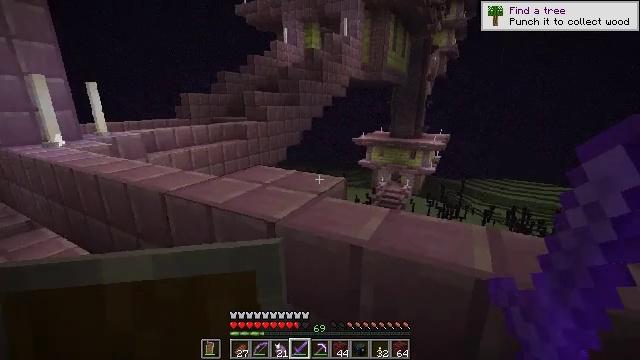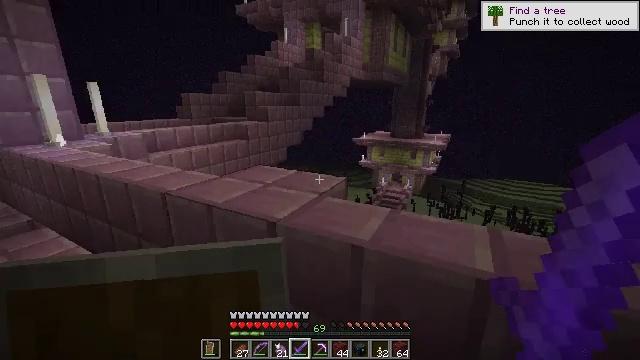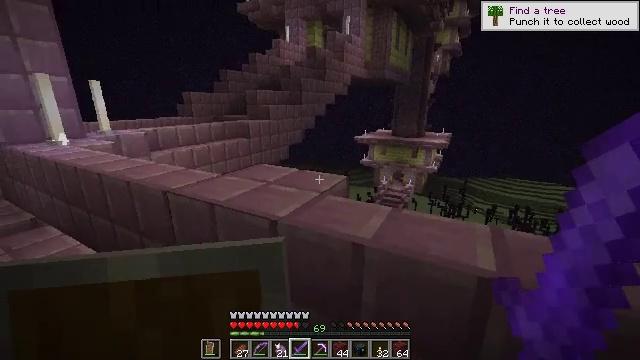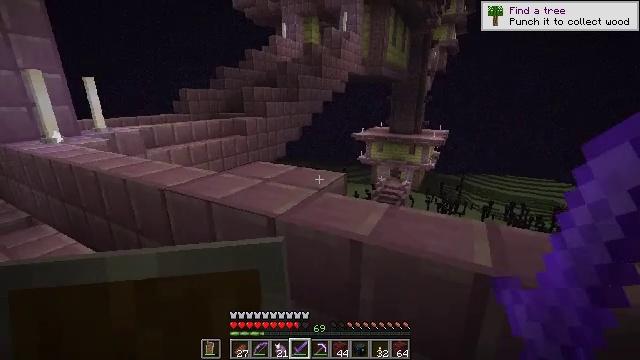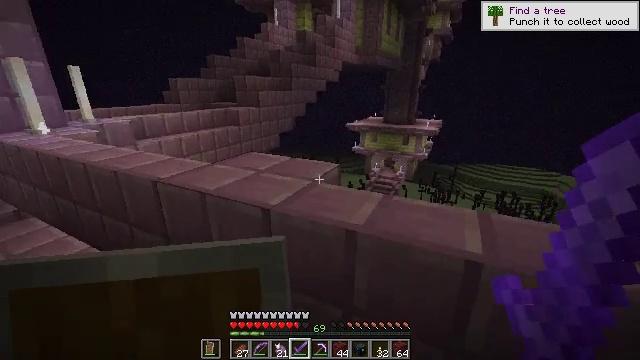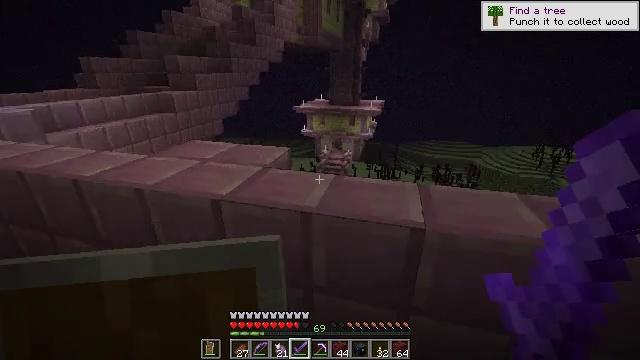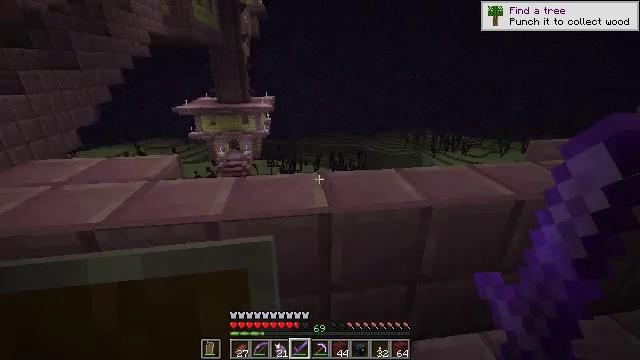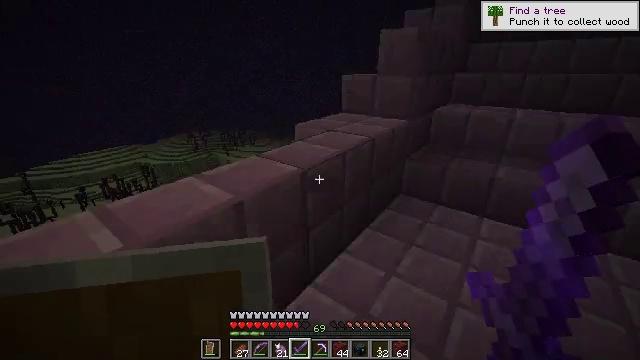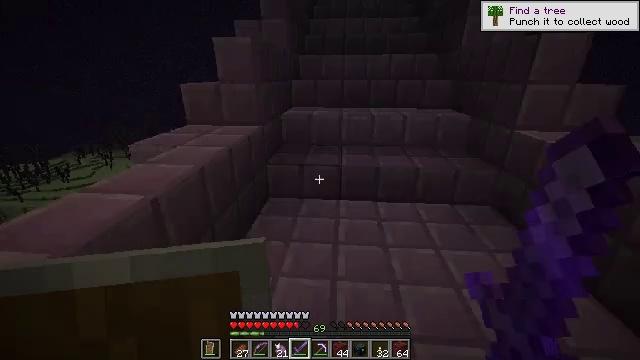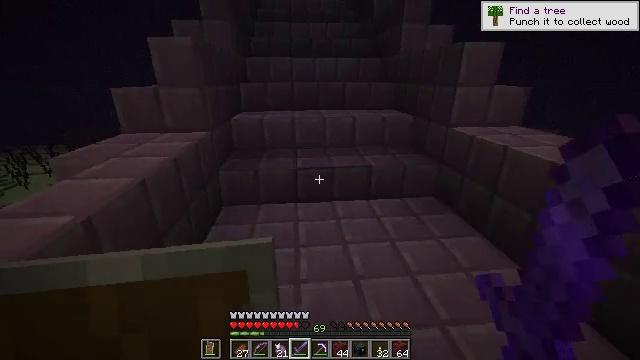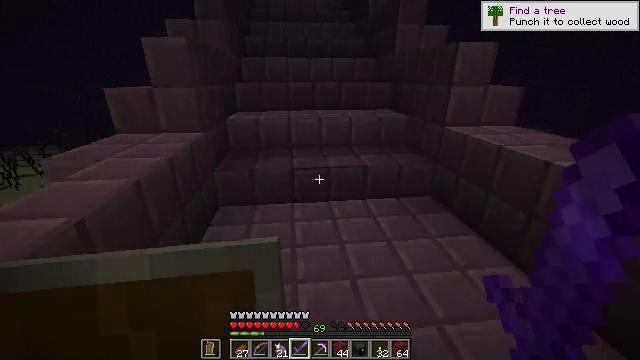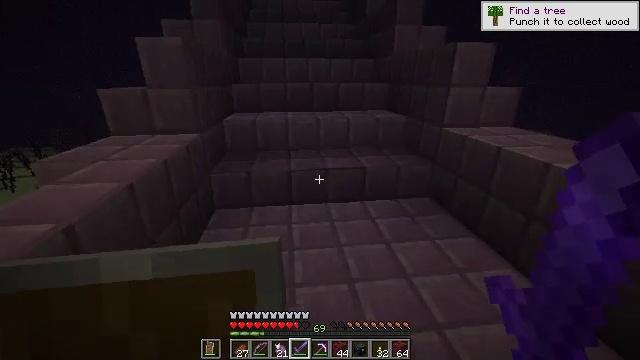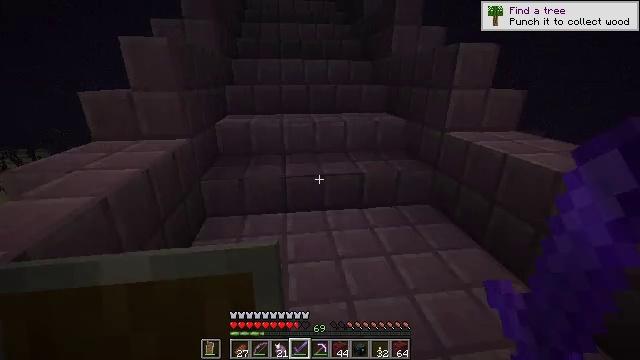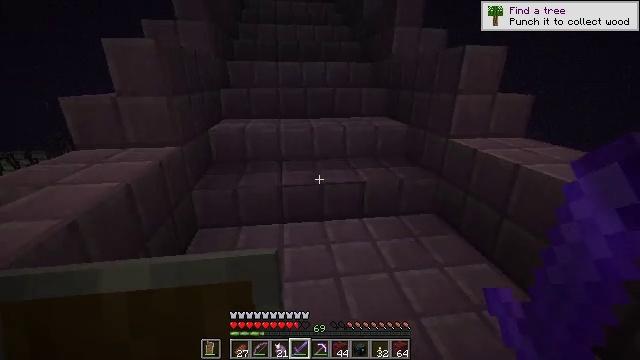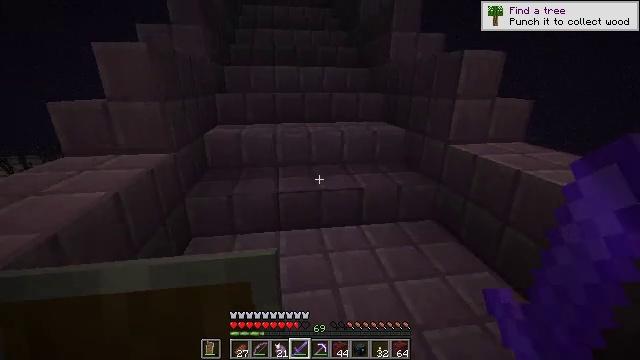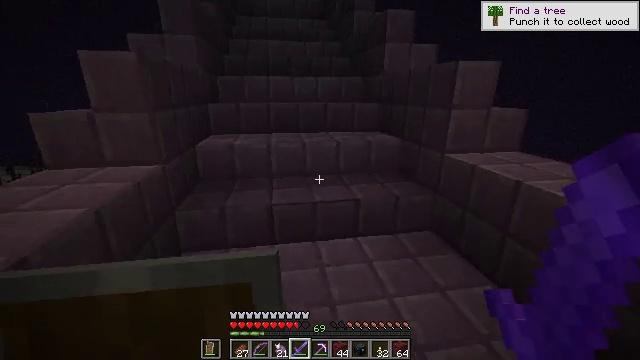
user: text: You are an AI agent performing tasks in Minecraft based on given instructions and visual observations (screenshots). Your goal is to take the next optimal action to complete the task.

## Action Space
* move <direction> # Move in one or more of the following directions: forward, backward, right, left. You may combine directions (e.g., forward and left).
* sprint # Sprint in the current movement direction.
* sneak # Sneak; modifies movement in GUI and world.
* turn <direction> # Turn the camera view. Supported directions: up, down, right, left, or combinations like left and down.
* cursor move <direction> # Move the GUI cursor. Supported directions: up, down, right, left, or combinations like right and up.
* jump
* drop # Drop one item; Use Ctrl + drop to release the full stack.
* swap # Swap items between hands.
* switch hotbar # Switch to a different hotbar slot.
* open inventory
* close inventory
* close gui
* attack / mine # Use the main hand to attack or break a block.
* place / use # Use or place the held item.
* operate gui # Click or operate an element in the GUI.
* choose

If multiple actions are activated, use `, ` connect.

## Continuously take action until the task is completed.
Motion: motion action
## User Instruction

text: Hunt the enderman.
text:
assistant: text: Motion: no_op
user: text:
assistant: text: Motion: no_op
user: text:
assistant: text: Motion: no_op
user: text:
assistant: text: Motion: turn right and down
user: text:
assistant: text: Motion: turn right and down
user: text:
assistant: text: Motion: turn right
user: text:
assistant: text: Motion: turn right
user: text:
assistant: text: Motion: turn right and up
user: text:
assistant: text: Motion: turn right
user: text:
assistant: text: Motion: no_op
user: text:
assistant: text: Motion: move forward
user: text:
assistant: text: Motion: move forward
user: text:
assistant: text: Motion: move forward
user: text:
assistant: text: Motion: no_op
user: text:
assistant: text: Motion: turn right and up
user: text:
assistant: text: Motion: move forward, turn up
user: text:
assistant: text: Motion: move forward, turn left and up
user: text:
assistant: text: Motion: move forward, turn left and up
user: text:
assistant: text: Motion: move forward, turn left and up
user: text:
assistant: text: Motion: move forward, turn left and up
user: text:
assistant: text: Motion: move forward, turn up
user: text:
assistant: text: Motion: move forward, turn up
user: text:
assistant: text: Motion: move forward
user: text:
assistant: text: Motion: move forward
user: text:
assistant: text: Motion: move forward
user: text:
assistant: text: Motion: move forward
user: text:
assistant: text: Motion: move forward
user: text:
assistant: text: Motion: move forward
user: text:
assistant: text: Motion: move forward
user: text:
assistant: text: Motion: move forward